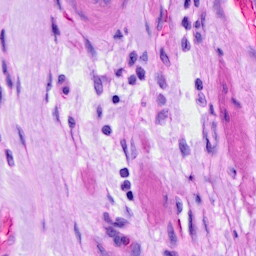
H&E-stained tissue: Ovarian